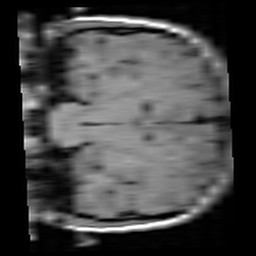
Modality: T1w
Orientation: coronal
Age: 20
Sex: female
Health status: healthy
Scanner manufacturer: siemens
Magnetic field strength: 3 T
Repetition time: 4.1 s
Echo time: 0.0085 s